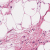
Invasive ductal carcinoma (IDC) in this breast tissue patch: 0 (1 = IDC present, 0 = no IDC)